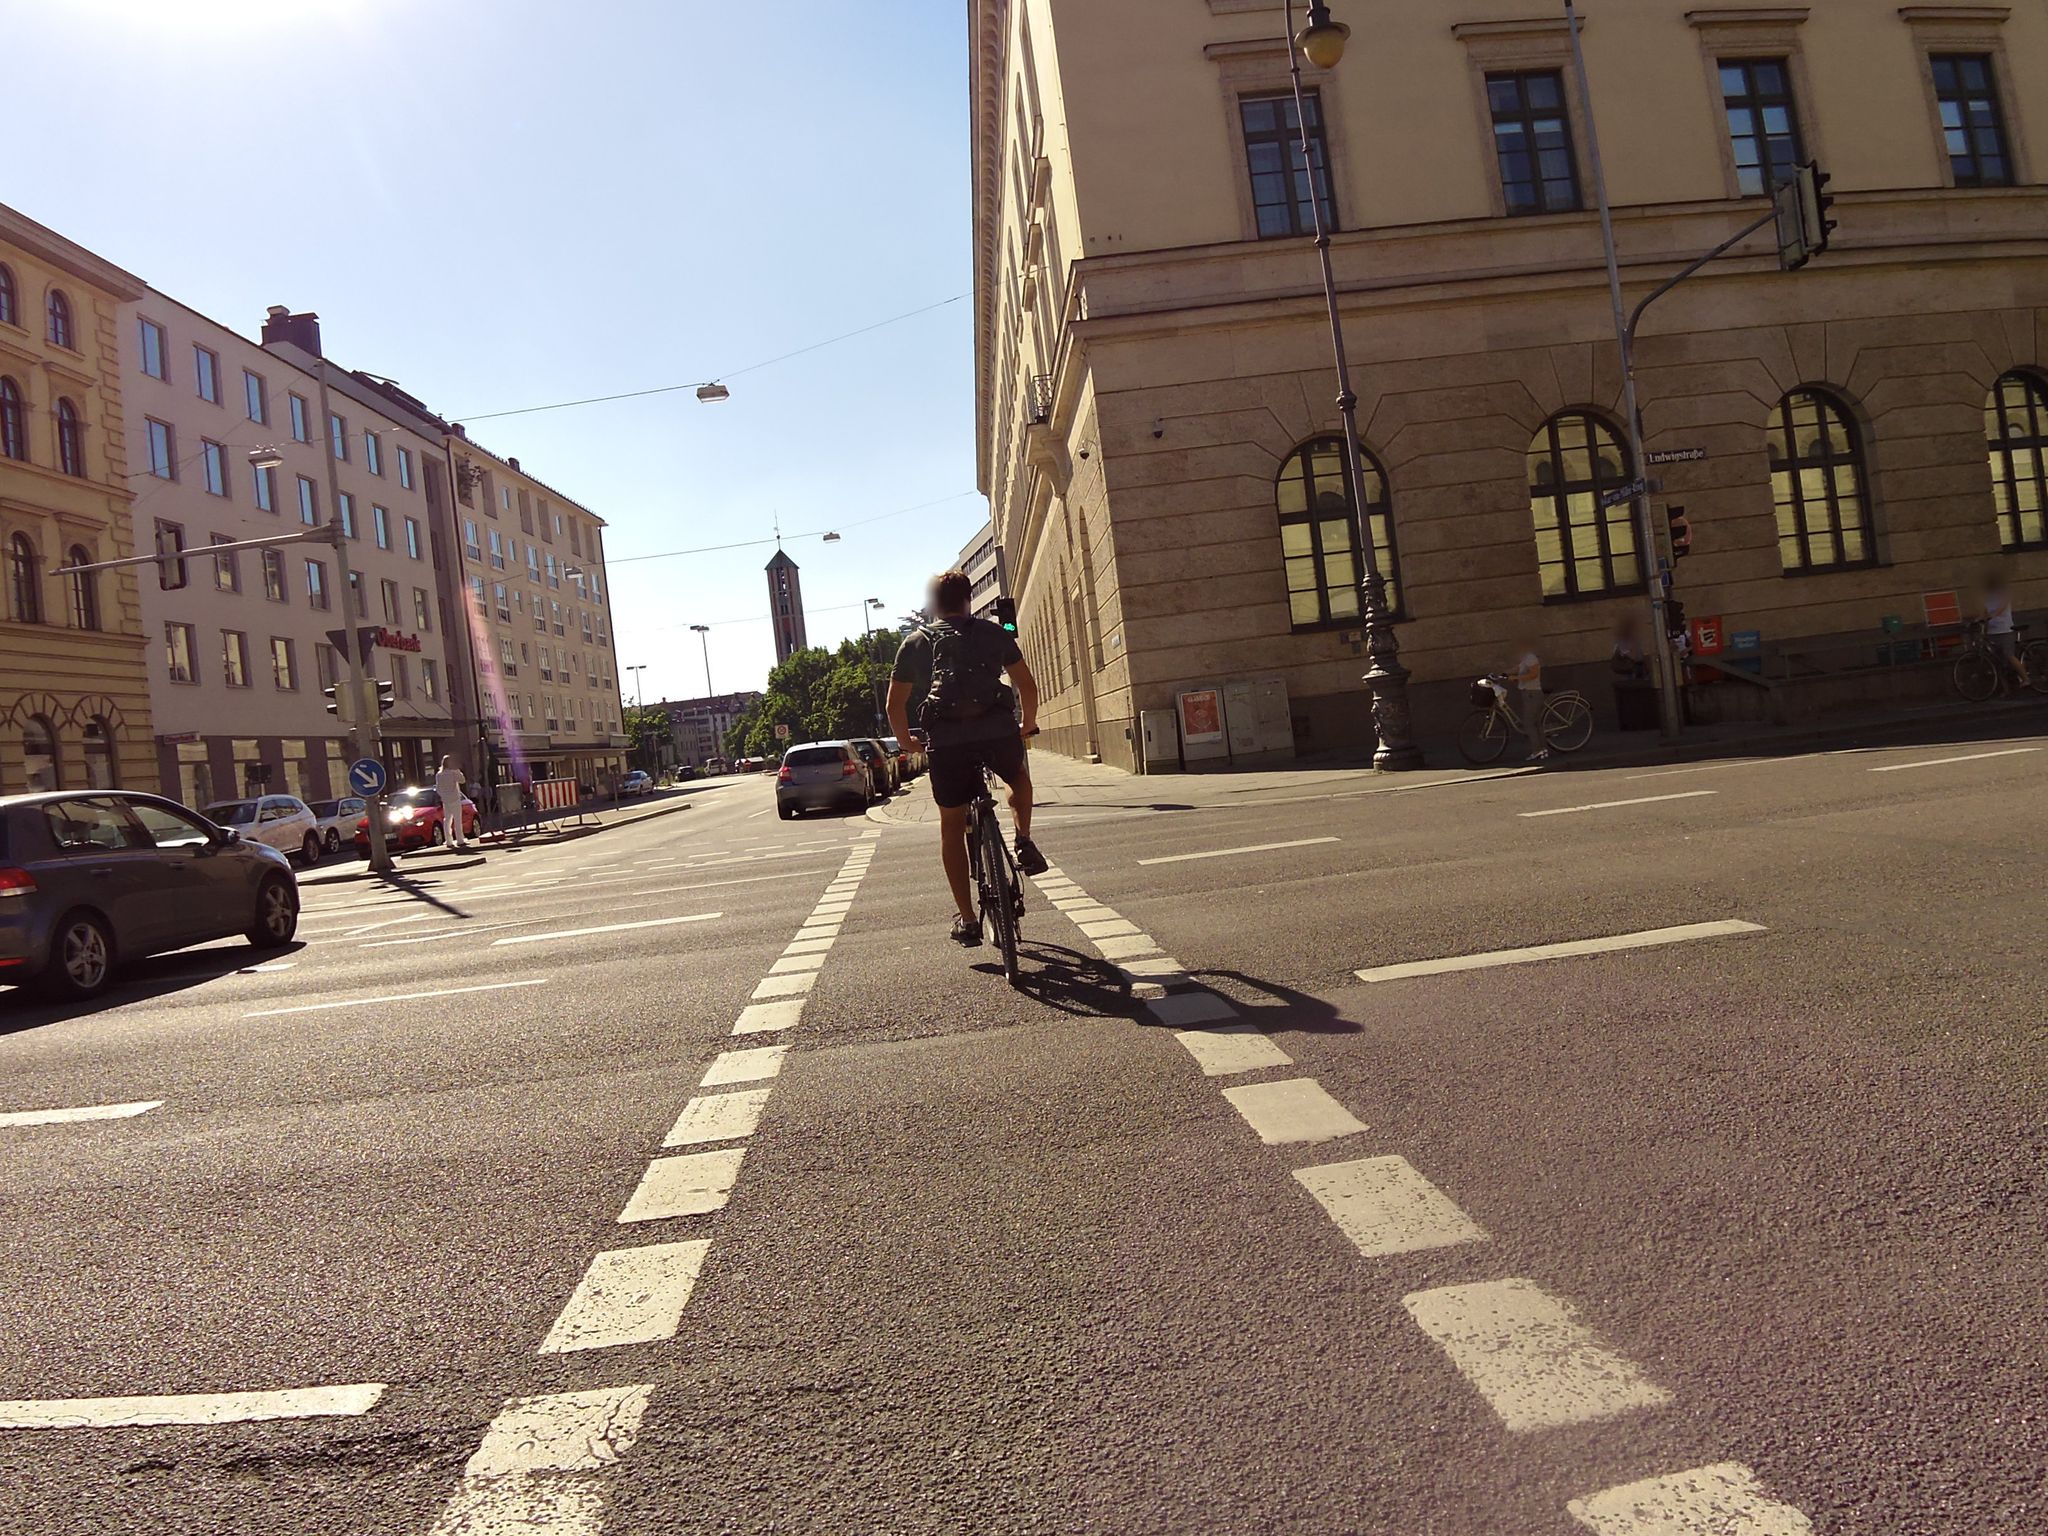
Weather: clear
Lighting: day
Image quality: good
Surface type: walking surface
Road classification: path
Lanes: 3
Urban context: urban centre
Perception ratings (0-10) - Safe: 5.66, Lively: 8.69, Beautiful: 6.93, Boring: 4.54, Depressing: 2.62, Wealthy: 6.99